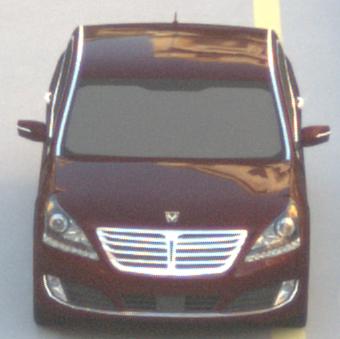
Make: Hyundai
Model: Equus
Detailed model: Gen. 2 VI
Model produced from: 2009
Model produced until: 2016
Doors: 4
Color: red
Road condition: dry road
Daytime: morning or afternoon
Contrast: low contrast